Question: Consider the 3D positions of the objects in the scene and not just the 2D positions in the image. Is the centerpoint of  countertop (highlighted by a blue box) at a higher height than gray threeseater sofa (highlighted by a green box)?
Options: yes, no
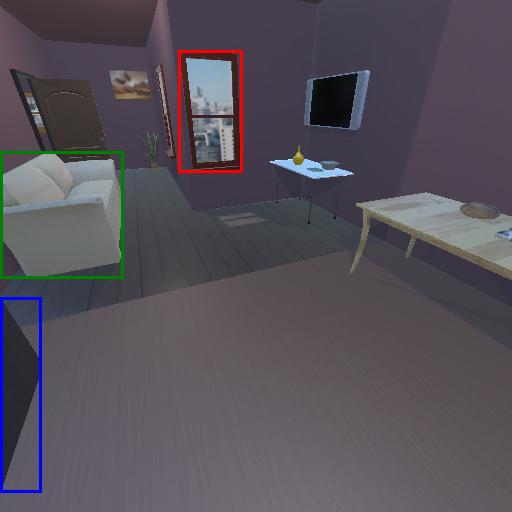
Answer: yes